Question: Why eventFace.order is NaN running and eventFace.order isn't NaN Debugging?
Error:

'''
let update = true;
const farAway = new Date(GetToday(500)).getTime();
for (const eventFace of facebookEvents) {
update = true;
for (const eventFire of firebaseEvents) {
if (eventFace.id === eventFire.id) {
update = false;
}
}
if (update) {
const eventDate = new Date(FormatDate(eventFace.start_time)).getTime();
eventFace.order = farAway - eventDate;
firebase.database().ref().child('events').push(eventFace);
}
}
'''
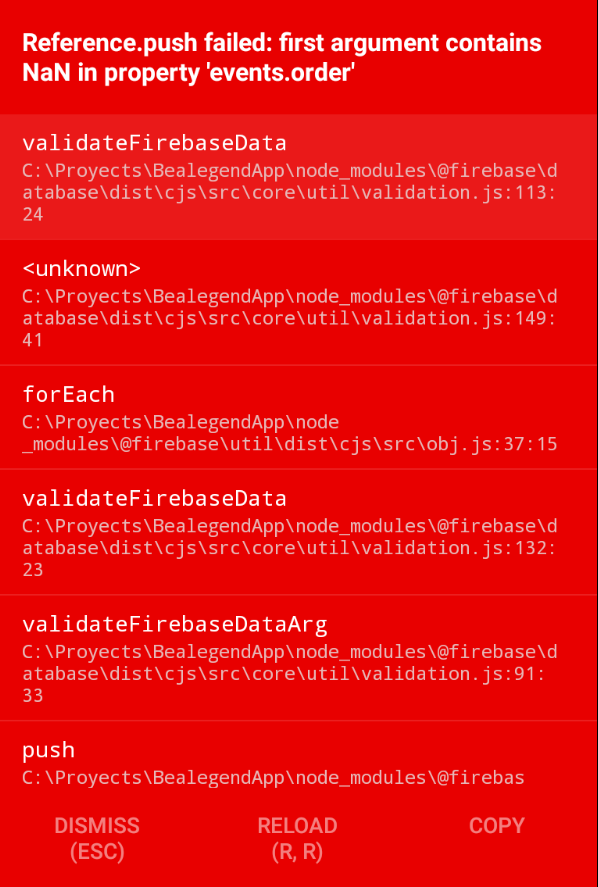
Answer: When using React Native, you're going to be running your JavaScript code in two environments:
On iOS simulators and devices, Android emulators and devices React Native uses JavaScriptCore which is the JavaScript engine that powers Safari. On iOS JSC doesn't use JIT due to the absence of writable executable memory in iOS apps
When using Chrome debugging, it runs all the JavaScript code within Chrome itself and communicates with native code via WebSocket. So you are using V8. So , it's better to use alternatives like <URL> instead of Date object.Like
'''
moment(FormatDate(eventFace.start_time), "MM-DD-YYYY Z").valueOf()
'''
Note: FormatDate now should convert date to moment format "MM-DD-YYYY Z"
You can check out below article for more information.
<URL>